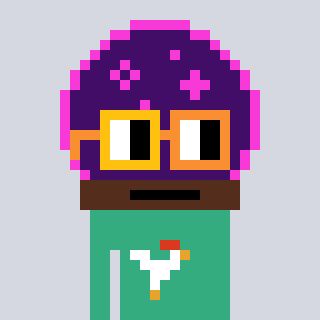
a pixel art character with square yellow and orange glasses, a crystalball-shaped head and a teal-colored body on a cool background